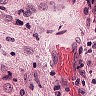
Metastatic tissue present: yes